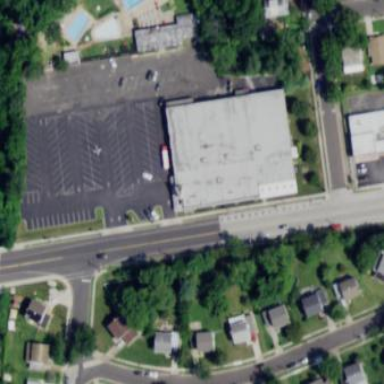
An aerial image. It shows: Building that houses bar and bowling alley.